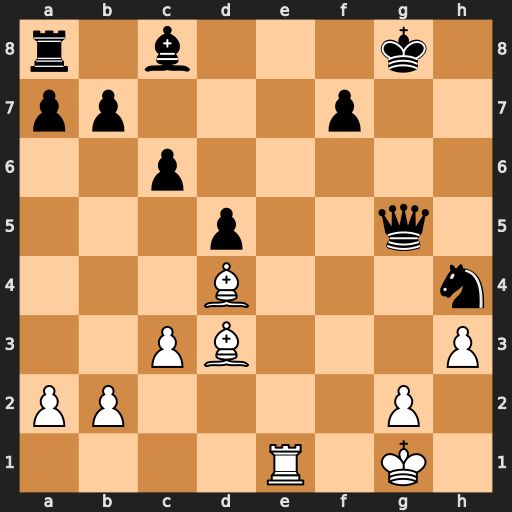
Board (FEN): r1b3k1/pp3p2/2p5/3p2q1/3B3n/2PB3P/PP4P1/4R1K1
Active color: w
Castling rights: -
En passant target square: -
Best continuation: Re8#